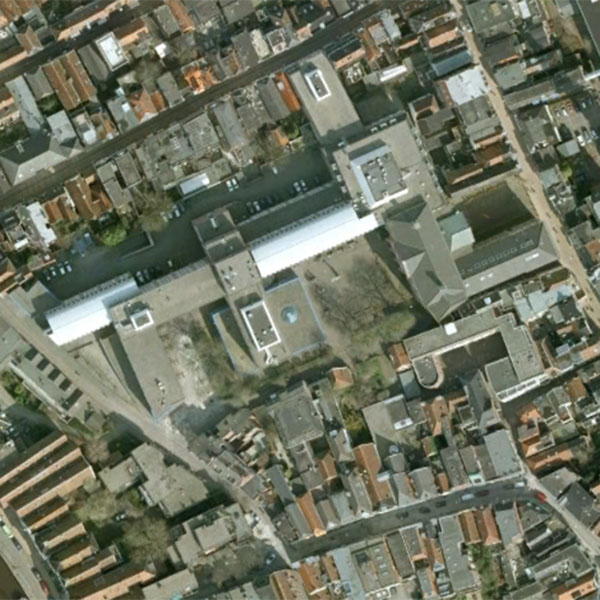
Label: School